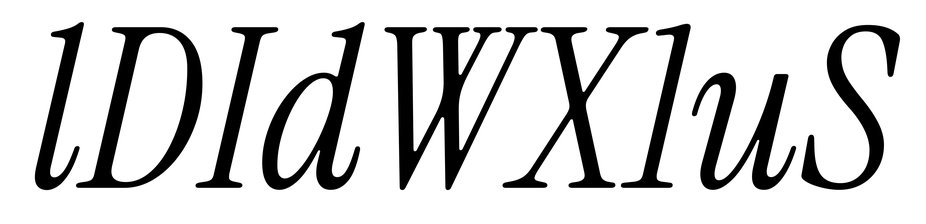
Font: InstrumentSerif-Italic